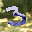
Label: 3